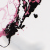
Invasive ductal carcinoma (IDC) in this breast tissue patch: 0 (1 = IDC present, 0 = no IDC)